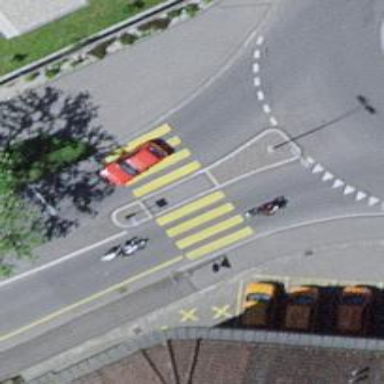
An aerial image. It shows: Secondary road with asphalt surface. There are sidewalks on both sides and designated cycle lane.